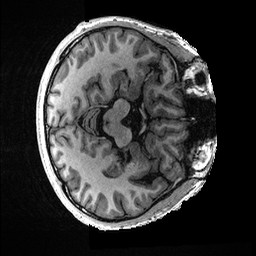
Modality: T1w
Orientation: axial
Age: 32
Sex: male
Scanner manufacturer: ge
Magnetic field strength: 3 T
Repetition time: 0.006952 s
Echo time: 0.00292 s